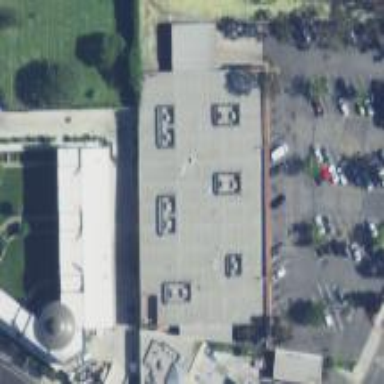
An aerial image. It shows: Retail building.